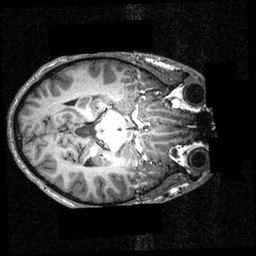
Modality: T1w
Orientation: axial
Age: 21
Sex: male
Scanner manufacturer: siemens
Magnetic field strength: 3.951 T
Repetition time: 1.5 s
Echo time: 0.00335 s